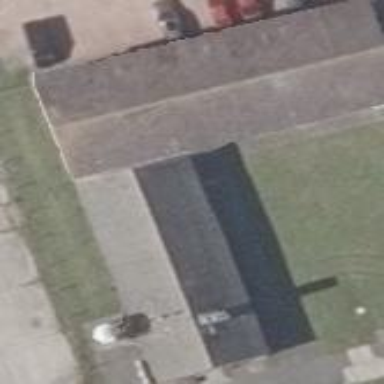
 oriented along the structure. The roof is painted grey."